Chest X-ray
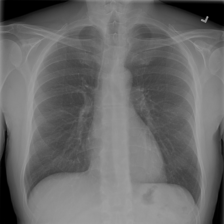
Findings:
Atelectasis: negative
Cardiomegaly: negative
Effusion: negative
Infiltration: negative
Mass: negative
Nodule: negative
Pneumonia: negative
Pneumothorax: negative
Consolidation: negative
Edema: negative
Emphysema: negative
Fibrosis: negative
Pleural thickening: negative
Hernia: negative